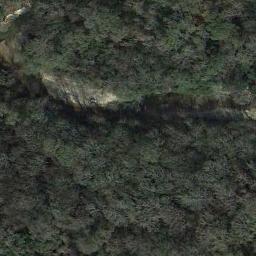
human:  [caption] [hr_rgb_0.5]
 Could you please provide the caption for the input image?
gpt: The forest with many dark green trees are on the cliff .

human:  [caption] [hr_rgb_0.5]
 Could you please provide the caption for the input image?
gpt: There is a road goes through the forest .

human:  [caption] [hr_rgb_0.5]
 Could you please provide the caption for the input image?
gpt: There is a bare land in this forest .

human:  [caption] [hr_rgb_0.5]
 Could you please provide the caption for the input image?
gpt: The forest has a lot of dense sage green trees and a river goes through the forest .

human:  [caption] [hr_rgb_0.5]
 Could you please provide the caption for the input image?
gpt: A forest with many green trees on the cliff .